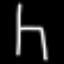
Label: chair